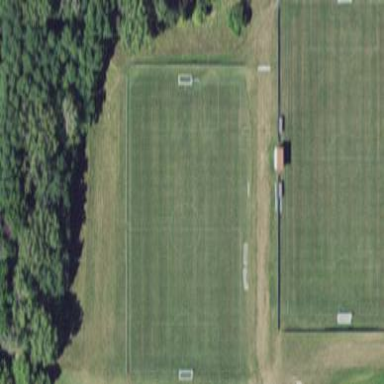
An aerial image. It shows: Soccer pitch for leisureland activities.